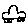
Label: car